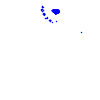
Particle: electron